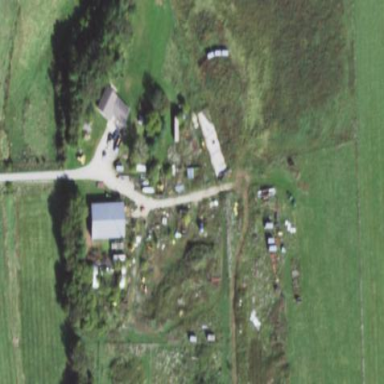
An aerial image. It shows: Farmyard area.